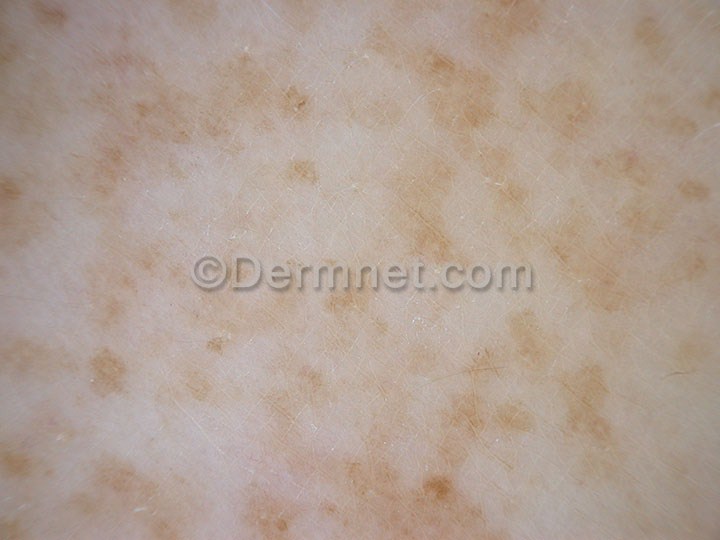
Disease: Melanoma Skin Cancer Nevi and Moles